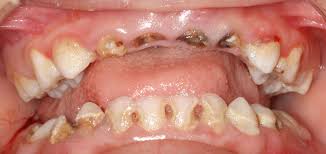
Condition: Caries